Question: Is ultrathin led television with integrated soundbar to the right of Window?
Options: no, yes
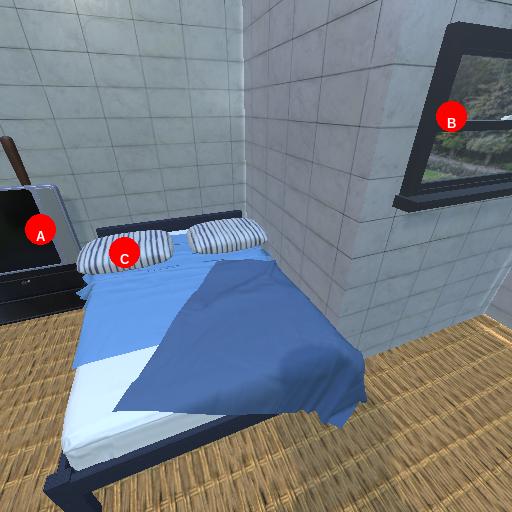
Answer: no